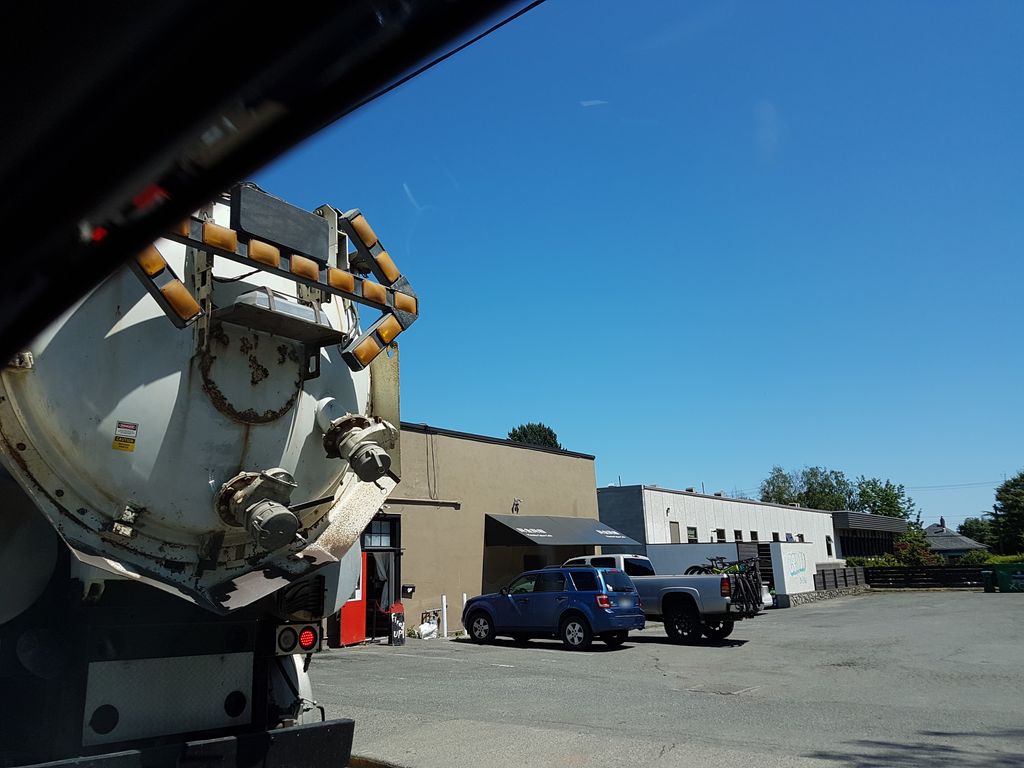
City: victoria